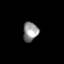
Tissue: prostate
Cell type: T cells
Senescence score: 0.3125
Nuclear area (px): 285
Mean DAPI intensity: 145.589